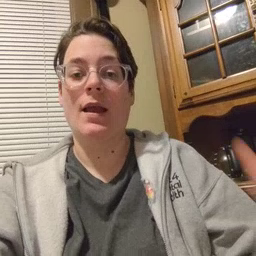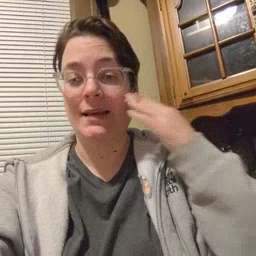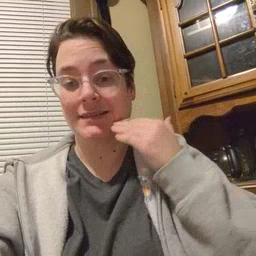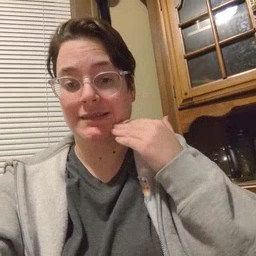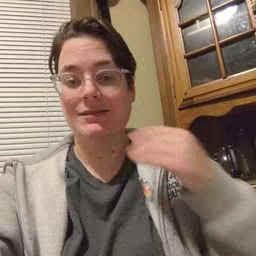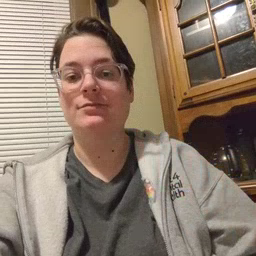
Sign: head